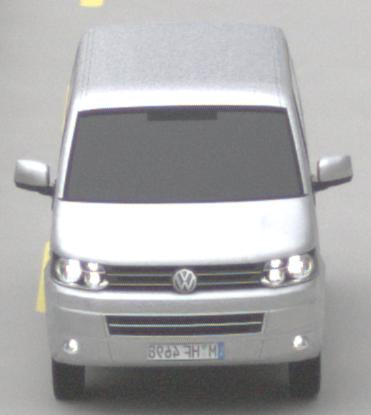
Make: VW Commercial Vehicles (Nutzfahrzeuge)
Model: T5 Multivan 2.0
Detailed model: T5 Multivan
Model produced from: 2009/09
Model produced until: 2013/06
Doors: 4
Color: white
Road condition: dry road
Daytime: midday
Contrast: low contrast